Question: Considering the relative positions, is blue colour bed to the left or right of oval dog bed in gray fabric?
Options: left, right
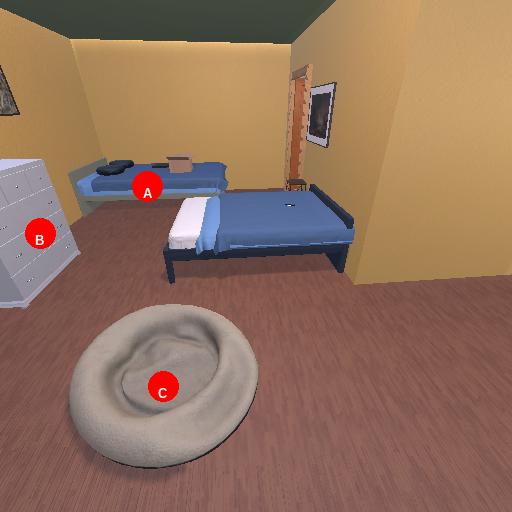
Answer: left